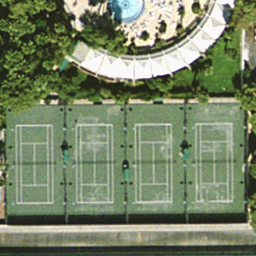
Label: tennis court